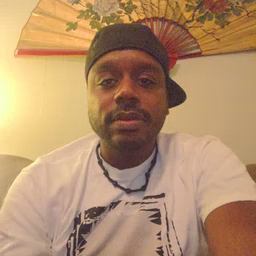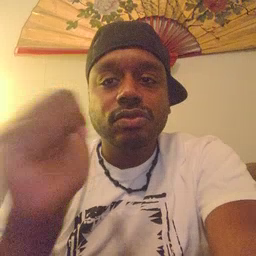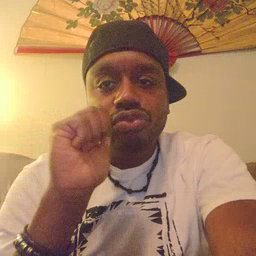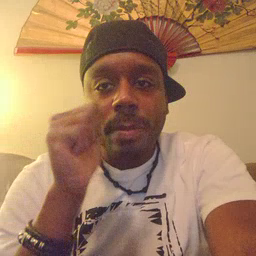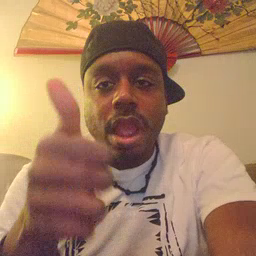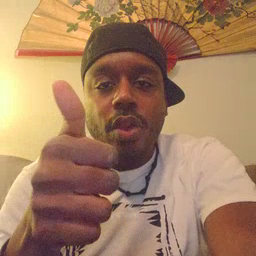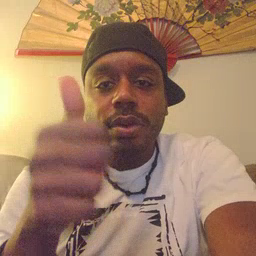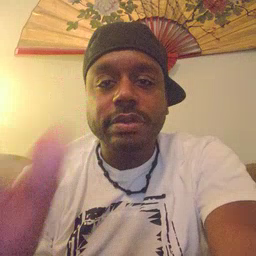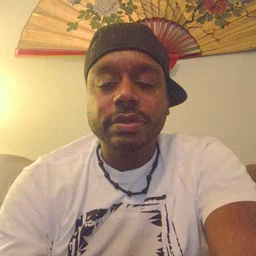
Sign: tomorrow